Aerial crown-view tile of a tropical tree (Barro Colorado Island, Panama), acquired 20250818:
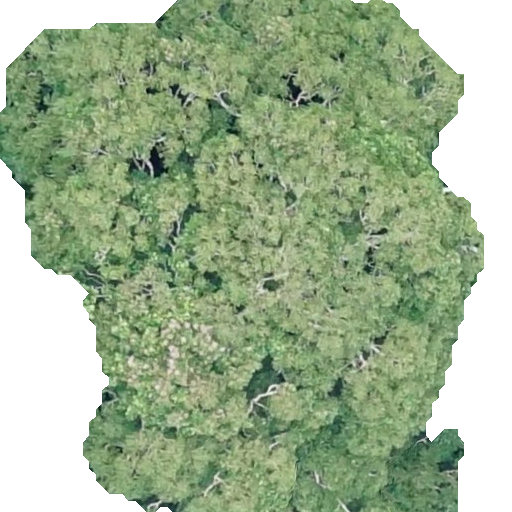
Species: Dipteryx oleifera
GBIF accepted scientific name: Dipteryx oleifera
Crown area: 294.148 m²